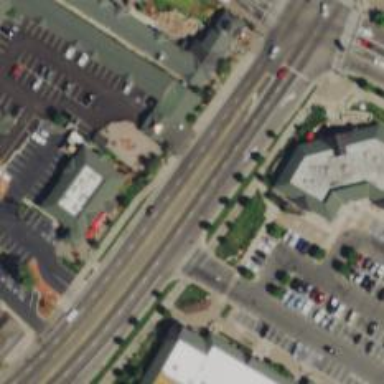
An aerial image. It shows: Asphalt road with separate sidewalk. The road is classified as trunk highway.